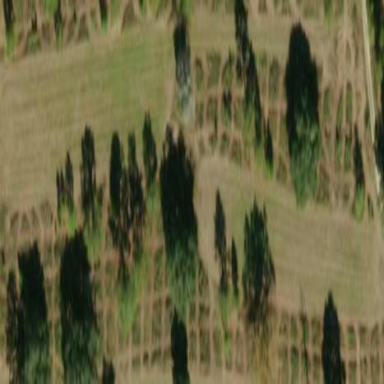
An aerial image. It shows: Orchard.